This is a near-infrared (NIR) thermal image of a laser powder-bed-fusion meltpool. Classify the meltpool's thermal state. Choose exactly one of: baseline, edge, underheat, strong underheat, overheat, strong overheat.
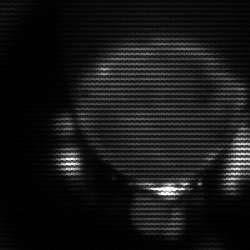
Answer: edge